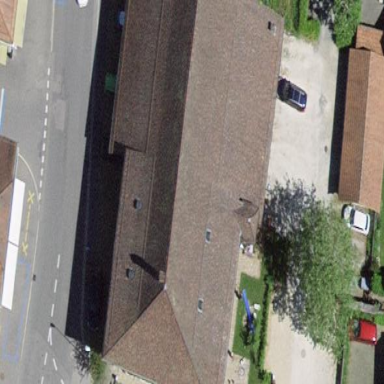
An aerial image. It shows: Barn.